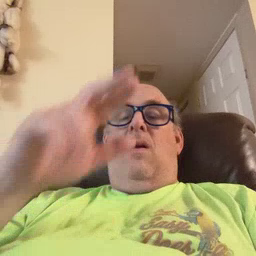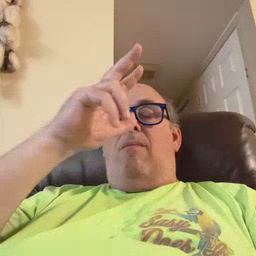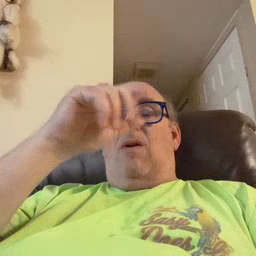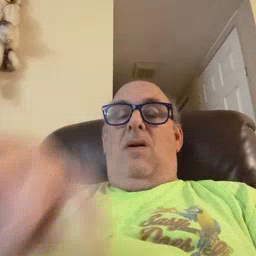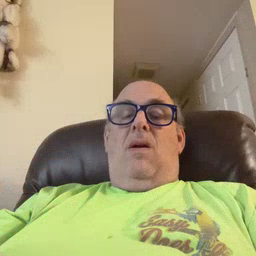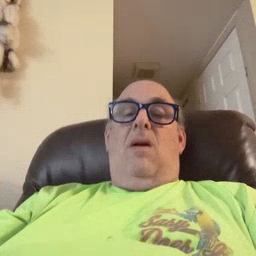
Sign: bug